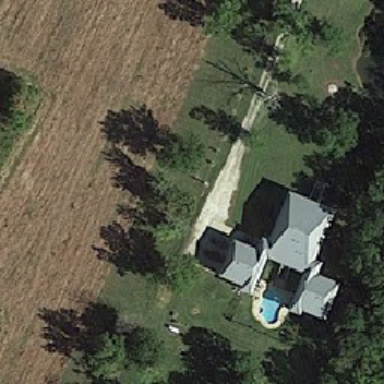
Blue water swimming pool .